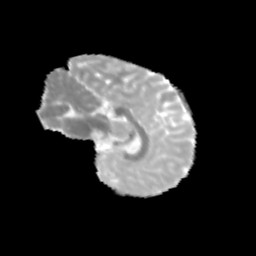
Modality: MD
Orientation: sagittal
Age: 9
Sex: male
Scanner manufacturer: siemens
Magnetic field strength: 3 T
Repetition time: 3.8 s
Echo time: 0.07 s